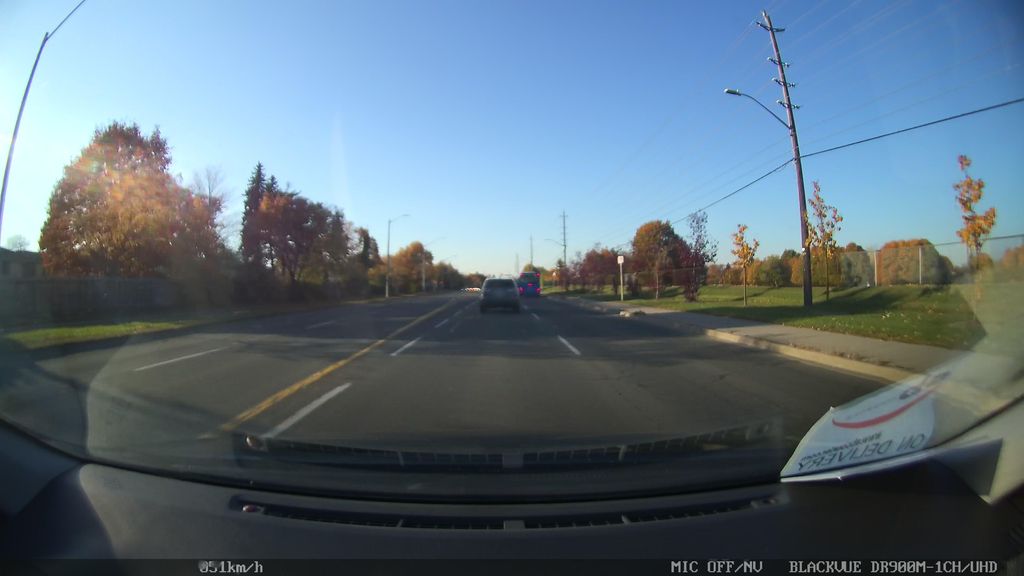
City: toronto